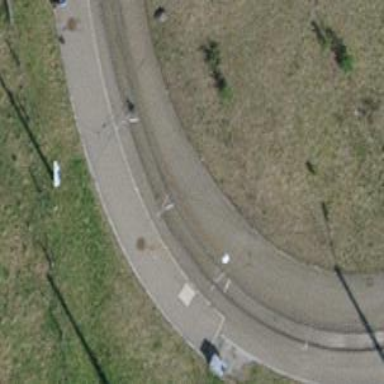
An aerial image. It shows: Tram stop with stop position for public transport.